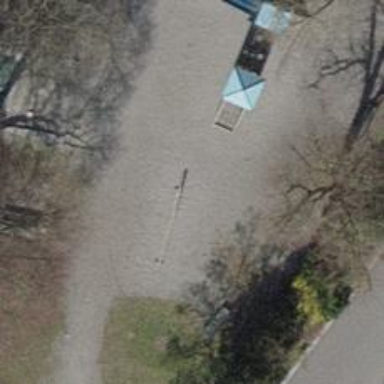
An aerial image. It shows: Playground featuring seesaw.